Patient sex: F
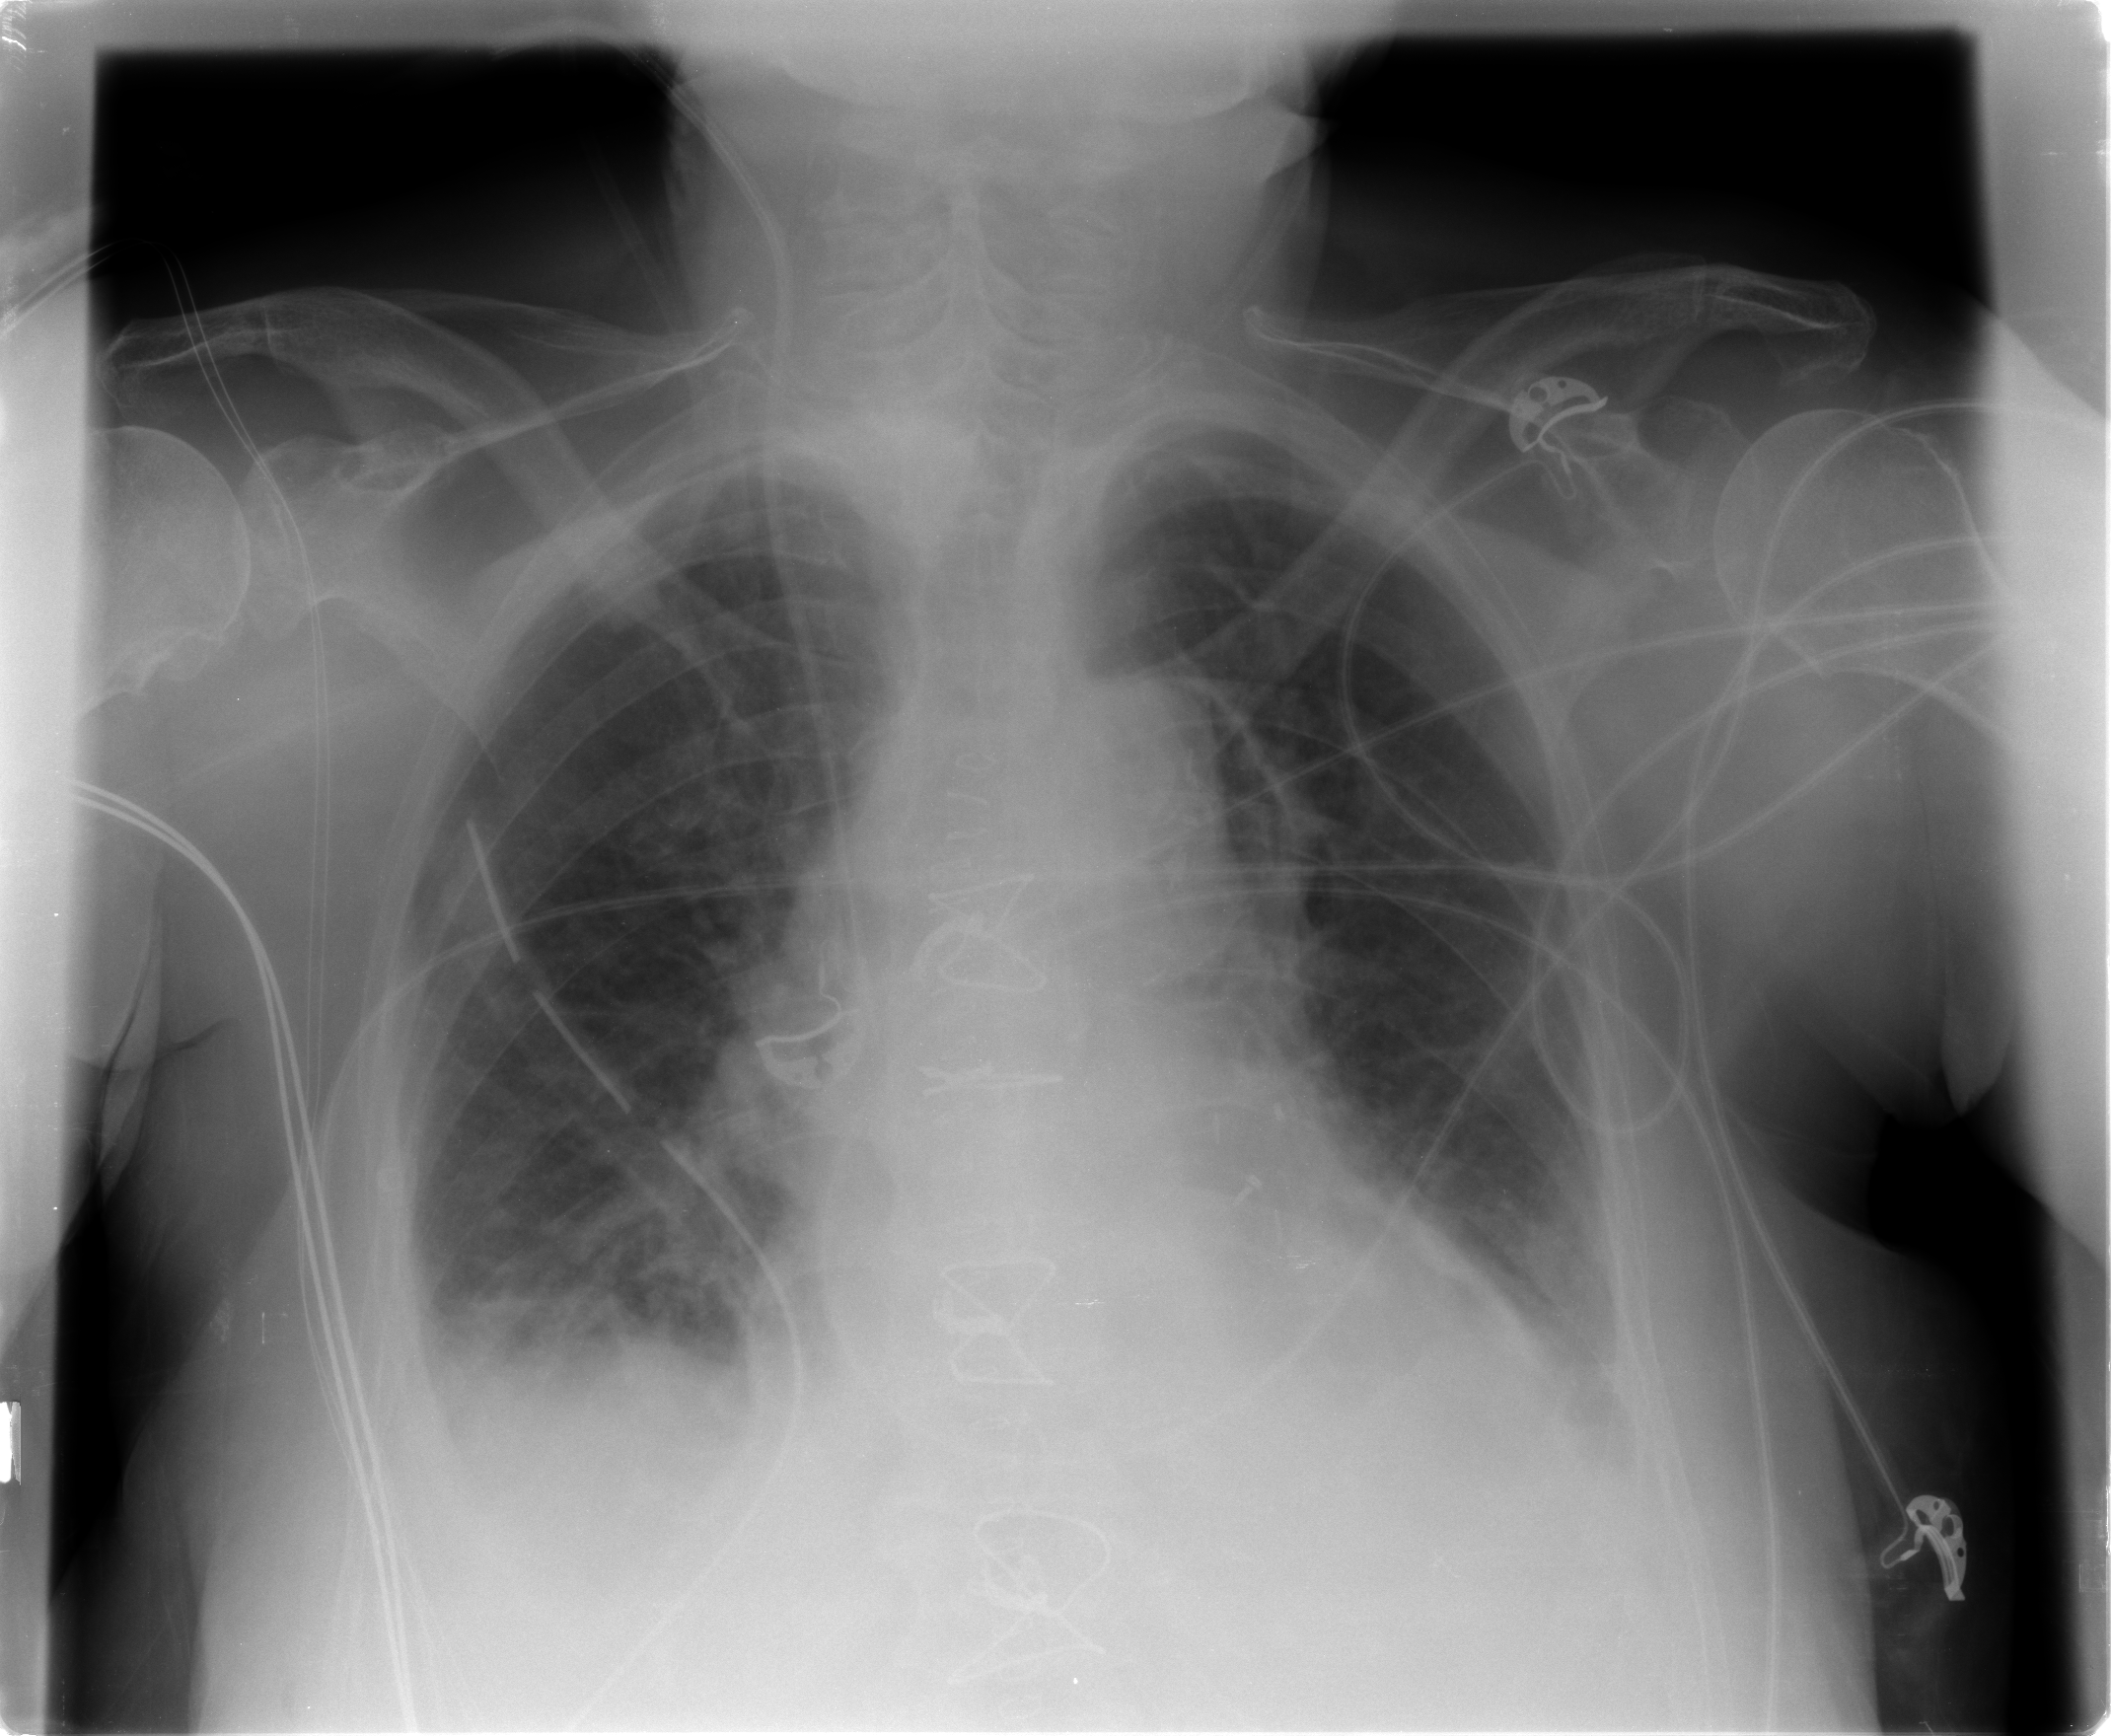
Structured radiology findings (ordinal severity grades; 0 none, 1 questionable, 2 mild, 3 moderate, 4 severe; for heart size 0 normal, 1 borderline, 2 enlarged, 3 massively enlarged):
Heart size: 0
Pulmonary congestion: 0
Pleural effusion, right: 1
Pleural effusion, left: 1
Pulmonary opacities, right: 0
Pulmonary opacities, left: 0
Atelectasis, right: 2
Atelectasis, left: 2